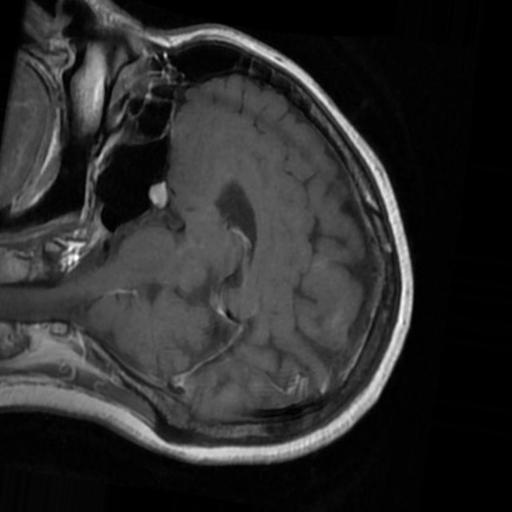
Label: brain_tumor